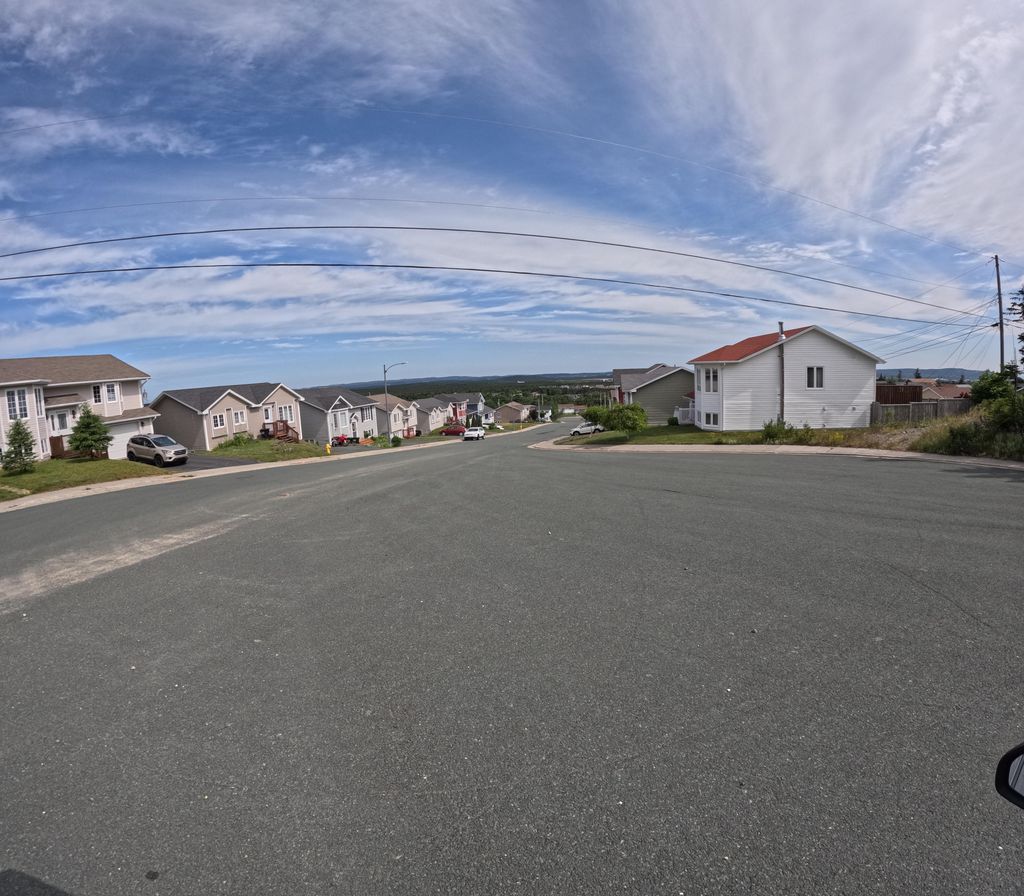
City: st_johns